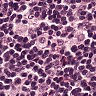
Metastatic tissue present: no